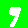
Digit: 9